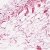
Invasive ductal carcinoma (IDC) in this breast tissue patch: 0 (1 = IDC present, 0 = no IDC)